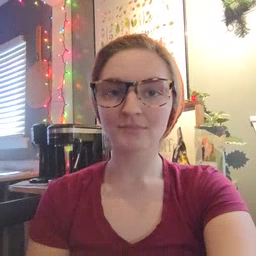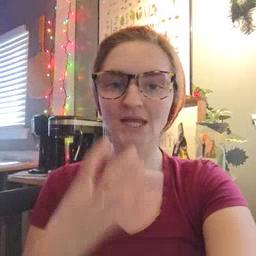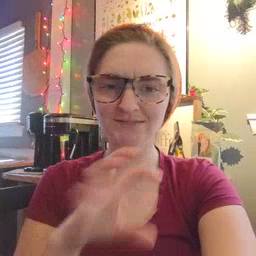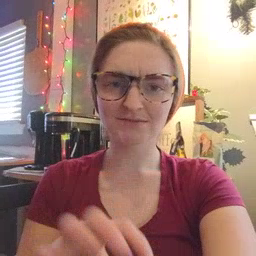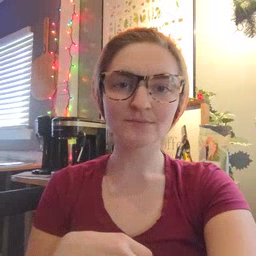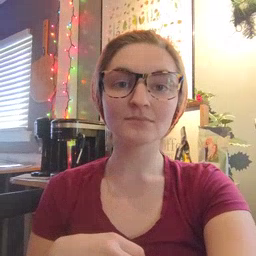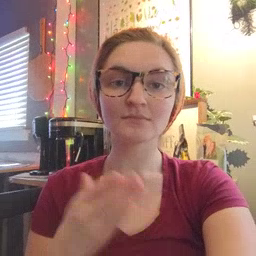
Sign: hot